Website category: university
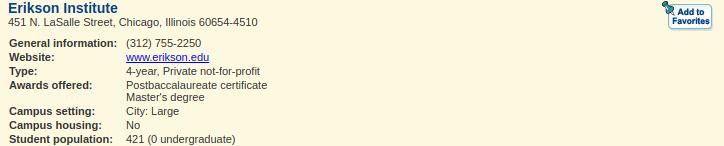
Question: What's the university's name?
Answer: Erikson Institute

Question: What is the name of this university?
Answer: Erikson Institute

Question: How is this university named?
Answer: Erikson Institute

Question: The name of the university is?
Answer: Erikson Institute

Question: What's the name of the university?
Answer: Erikson Institute

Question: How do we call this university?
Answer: Erikson Institute

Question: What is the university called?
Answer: Erikson Institute

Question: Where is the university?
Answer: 451 N. LaSalle Street, Chicago, Illinois 60654-4510

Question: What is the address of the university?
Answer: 451 N. LaSalle Street, Chicago, Illinois 60654-4510

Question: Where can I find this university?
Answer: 451 N. LaSalle Street, Chicago, Illinois 60654-4510

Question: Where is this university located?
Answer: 451 N. LaSalle Street, Chicago, Illinois 60654-4510

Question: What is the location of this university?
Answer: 451 N. LaSalle Street, Chicago, Illinois 60654-4510

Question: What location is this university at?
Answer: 451 N. LaSalle Street, Chicago, Illinois 60654-4510

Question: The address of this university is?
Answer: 451 N. LaSalle Street, Chicago, Illinois 60654-4510

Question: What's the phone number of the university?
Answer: (312) 755-2250

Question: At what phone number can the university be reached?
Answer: (312) 755-2250

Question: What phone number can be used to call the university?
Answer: (312) 755-2250

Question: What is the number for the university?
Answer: (312) 755-2250

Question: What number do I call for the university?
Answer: (312) 755-2250

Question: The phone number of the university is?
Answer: (312) 755-2250

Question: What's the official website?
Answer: www.erikson.edu

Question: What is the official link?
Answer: www.erikson.edu

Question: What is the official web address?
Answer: www.erikson.edu

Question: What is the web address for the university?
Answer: www.erikson.edu

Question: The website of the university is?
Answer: www.erikson.edu

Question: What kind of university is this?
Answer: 4-year, Private not-for-profit

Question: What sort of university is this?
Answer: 4-year, Private not-for-profit

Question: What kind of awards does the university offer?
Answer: Postbaccalaureate certificate Master's degree

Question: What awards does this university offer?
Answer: Postbaccalaureate certificate Master's degree

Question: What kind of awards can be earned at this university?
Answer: Postbaccalaureate certificate Master's degree

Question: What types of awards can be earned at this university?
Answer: Postbaccalaureate certificate Master's degree

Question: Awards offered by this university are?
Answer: Postbaccalaureate certificate Master's degree

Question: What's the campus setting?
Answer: City: Large

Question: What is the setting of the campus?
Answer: City: Large

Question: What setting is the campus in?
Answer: City: Large

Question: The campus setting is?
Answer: City: Large

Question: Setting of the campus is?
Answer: City: Large

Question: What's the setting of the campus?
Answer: City: Large

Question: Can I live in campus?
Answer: No

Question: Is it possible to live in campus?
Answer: No

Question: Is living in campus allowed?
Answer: No

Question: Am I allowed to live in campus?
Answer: No

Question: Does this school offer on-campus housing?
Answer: No

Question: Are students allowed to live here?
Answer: No

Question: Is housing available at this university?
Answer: No

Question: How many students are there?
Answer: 421 (0 undergraduate)

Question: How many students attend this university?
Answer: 421 (0 undergraduate)

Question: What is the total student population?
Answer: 421 (0 undergraduate)

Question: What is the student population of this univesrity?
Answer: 421 (0 undergraduate)

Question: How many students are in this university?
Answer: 421 (0 undergraduate)

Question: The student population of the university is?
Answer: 421 (0 undergraduate)